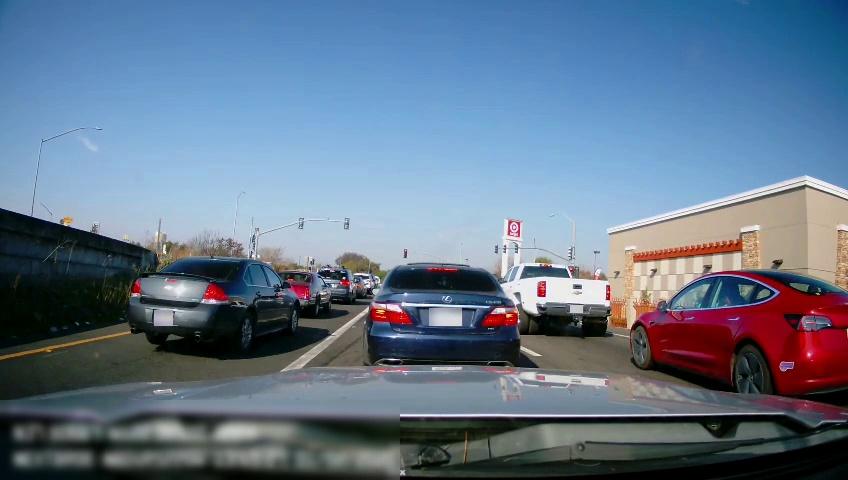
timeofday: Day
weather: Sunny
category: Drivable Space
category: Vehicles | SUV
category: Vehicles | Car
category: Vehicles | SUV
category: Vehicles | Car
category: Vehicles | Car
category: Vehicles | Truck
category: Vehicles | Car
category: Vehicles | Car
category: Lanes | Alternate Lane
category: Lanes | Current Lane
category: Lanes | Current Lane
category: Lanes | Alternate Lane
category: Traffic | Lights
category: Traffic | Lights
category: Traffic | Lights
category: Traffic | Lights
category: Traffic | Lights
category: Traffic | Lights
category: Traffic | Lights